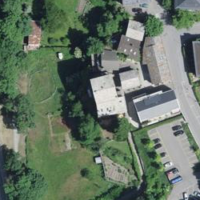
EUNIS habitat code: 54
Species observed at this site:
Streptopelia decaocto
Hedera helix
Pica pica